Field crop: maize
Growth stage: 2
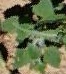
Species: chenopodium